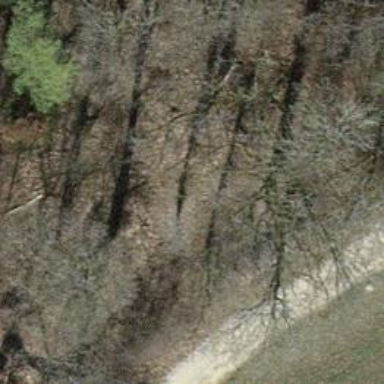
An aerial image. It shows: Deciduous broadleaved tree.